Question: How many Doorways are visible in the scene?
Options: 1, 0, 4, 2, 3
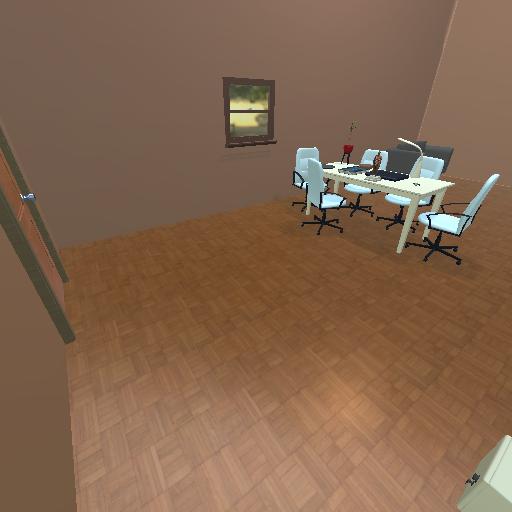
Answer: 1